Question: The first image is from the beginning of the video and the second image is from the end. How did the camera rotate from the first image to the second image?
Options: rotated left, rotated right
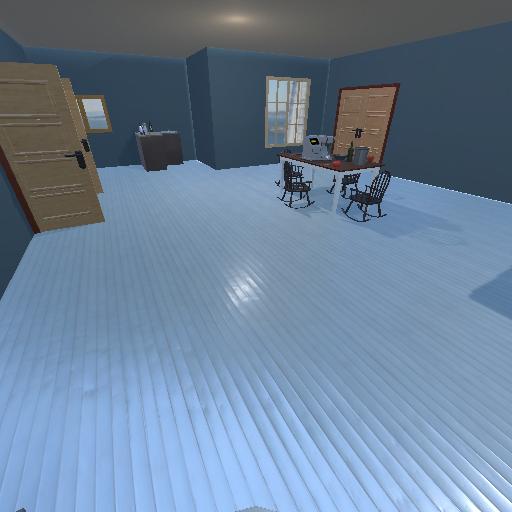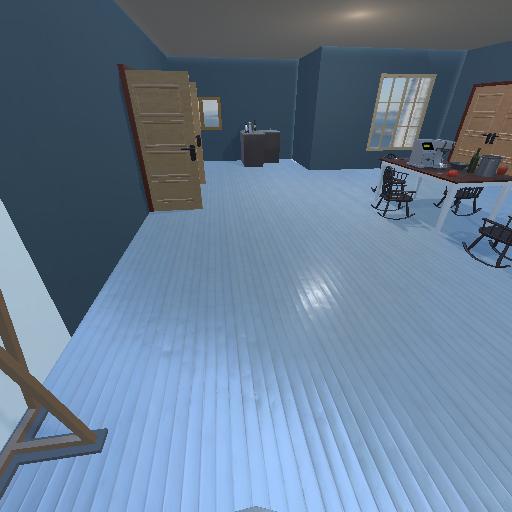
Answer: rotated left